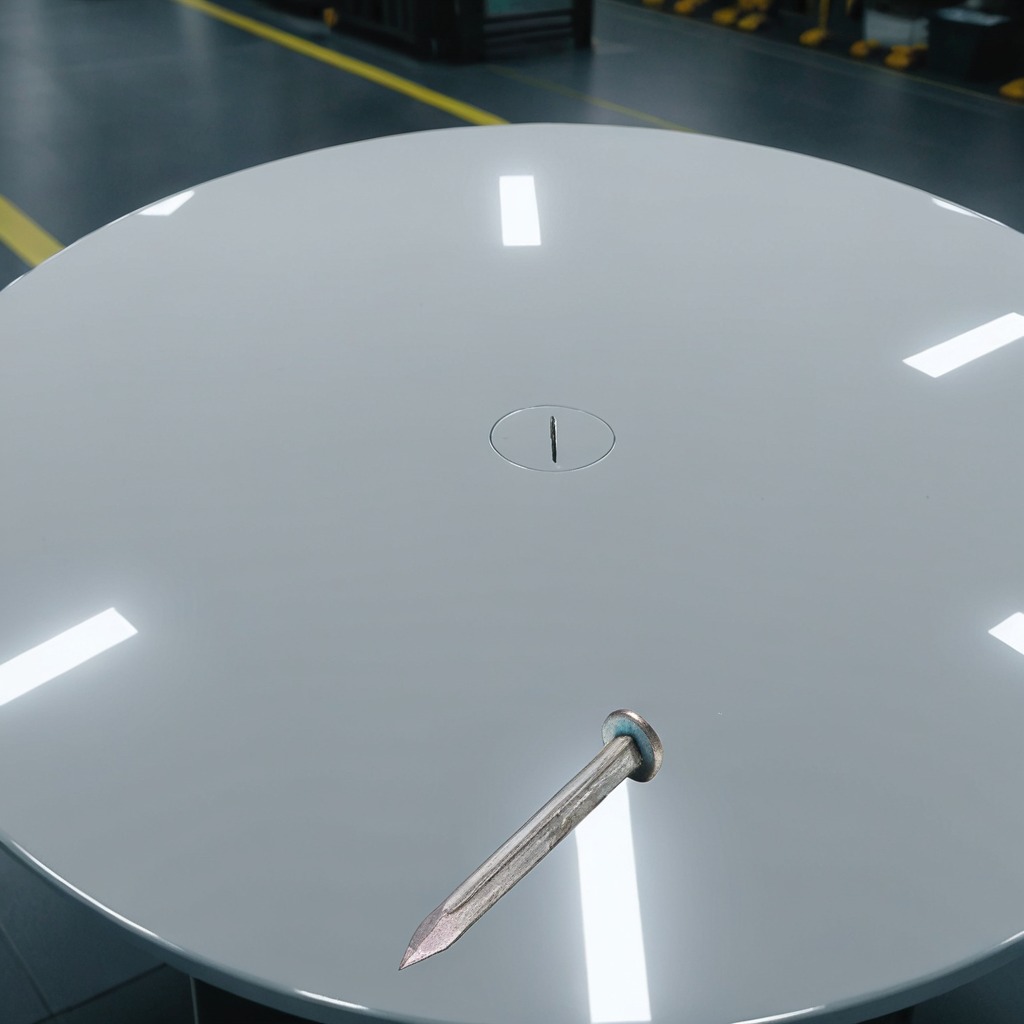
A nail is lying on a table in a ship maintenance bay.